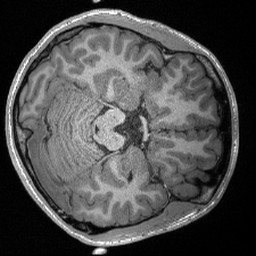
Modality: T1w
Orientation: axial
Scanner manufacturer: siemens
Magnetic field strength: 3 T
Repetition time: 2.4 s
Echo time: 0.00213 s